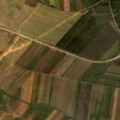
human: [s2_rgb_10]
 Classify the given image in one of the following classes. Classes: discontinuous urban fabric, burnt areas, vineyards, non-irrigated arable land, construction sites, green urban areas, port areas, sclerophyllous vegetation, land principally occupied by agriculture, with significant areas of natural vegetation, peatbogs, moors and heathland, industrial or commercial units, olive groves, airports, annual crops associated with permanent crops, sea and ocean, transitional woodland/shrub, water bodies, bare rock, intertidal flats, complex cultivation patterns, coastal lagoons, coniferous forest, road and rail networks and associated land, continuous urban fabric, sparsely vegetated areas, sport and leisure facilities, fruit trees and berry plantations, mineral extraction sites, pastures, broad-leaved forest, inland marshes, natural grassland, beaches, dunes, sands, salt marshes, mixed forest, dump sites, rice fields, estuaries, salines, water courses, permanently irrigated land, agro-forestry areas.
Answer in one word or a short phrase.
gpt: industrial or commercial units, non-irrigated arable land, pastures